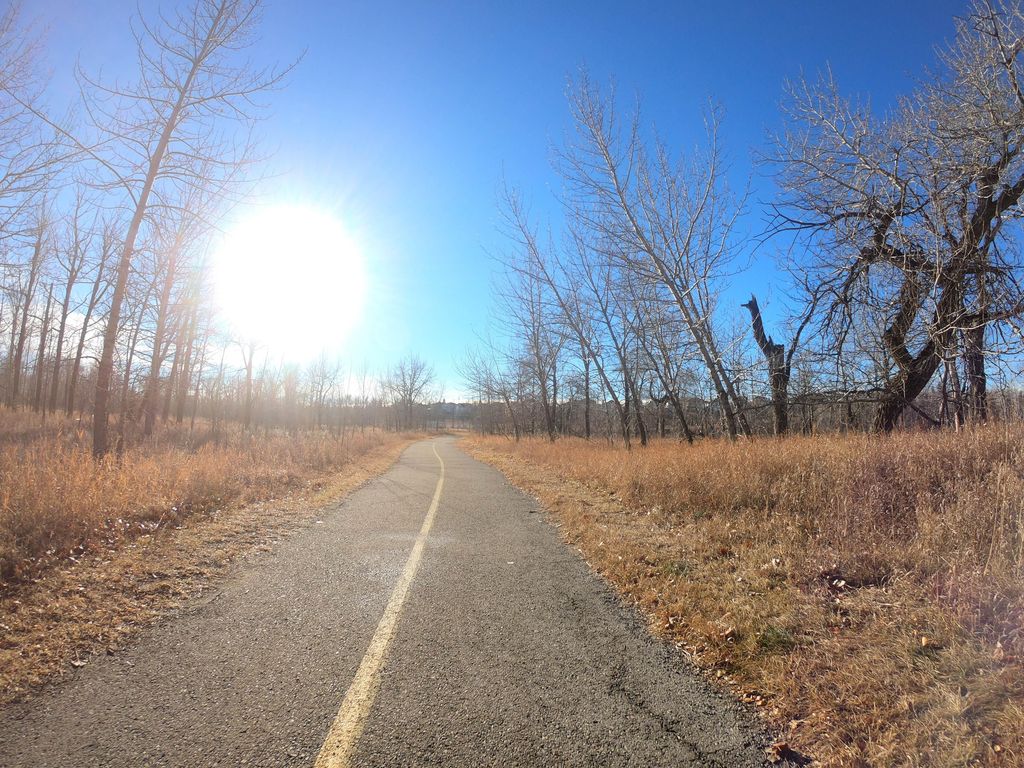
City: calgary